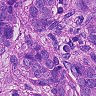
Metastatic tissue present: yes